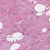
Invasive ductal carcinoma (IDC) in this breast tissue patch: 1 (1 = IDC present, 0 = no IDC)